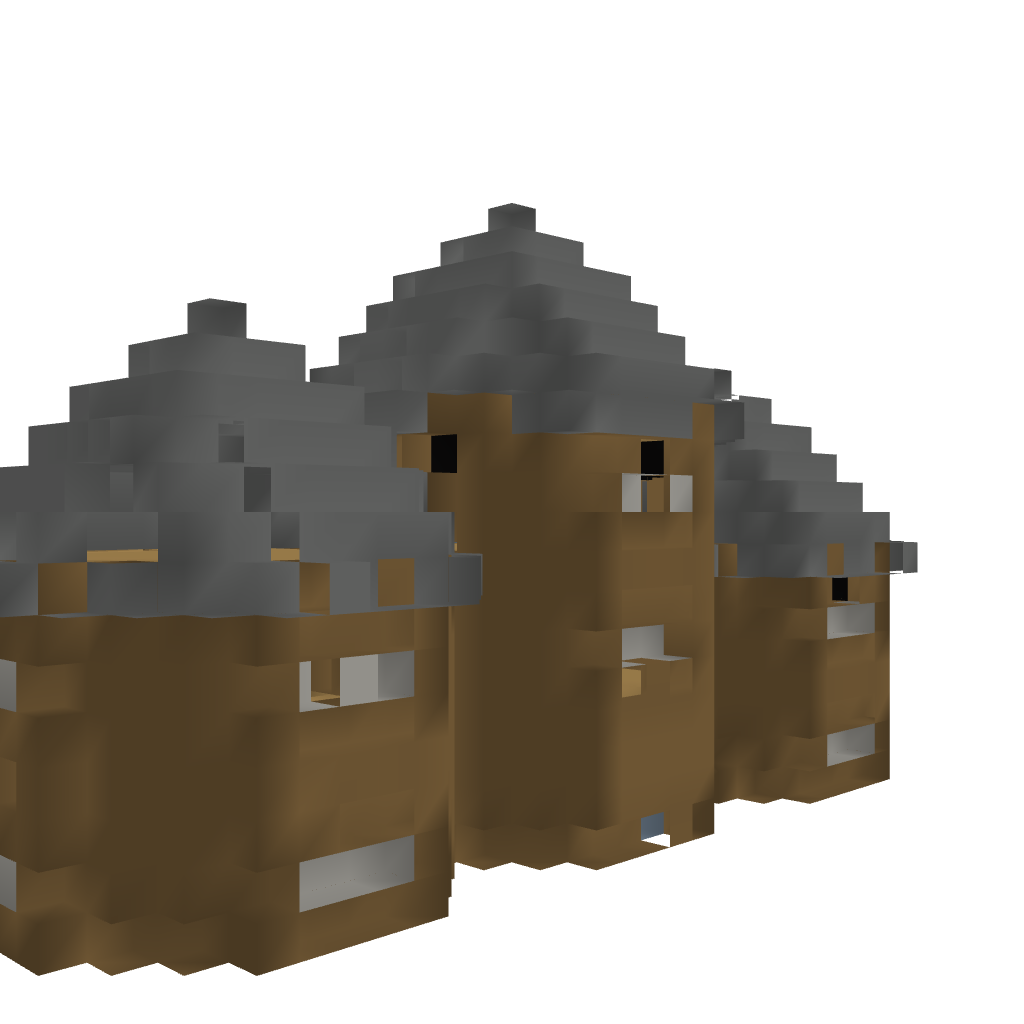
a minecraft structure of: A Treehouse